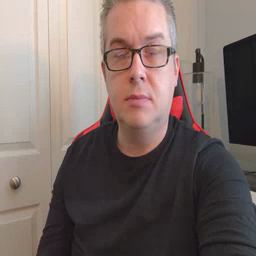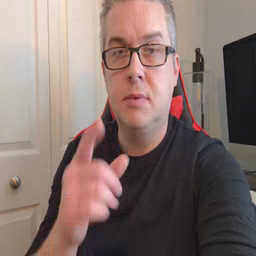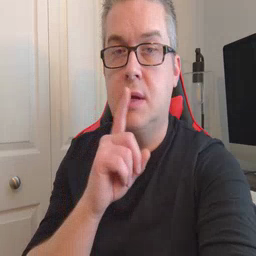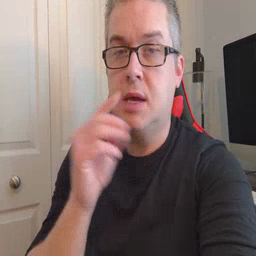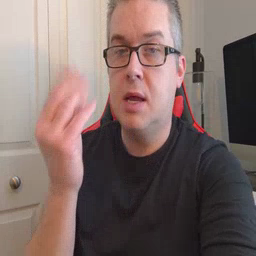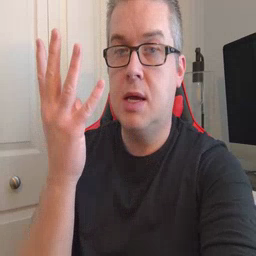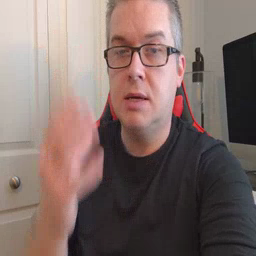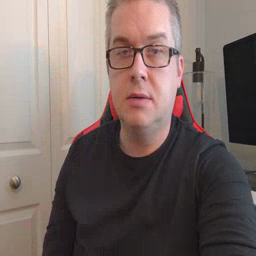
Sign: lamp